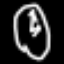
Label: clock